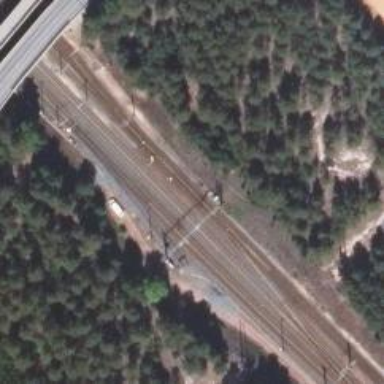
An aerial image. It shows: Rail yard with electrified contact lines for the trains.